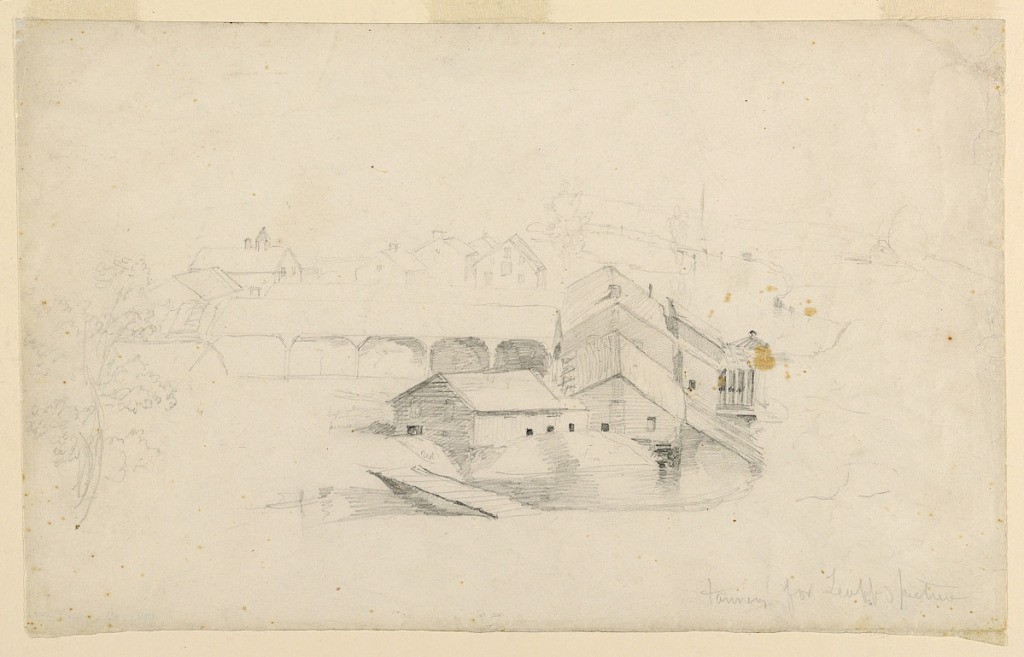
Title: Tannery for Leupps Picture
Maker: Daniel Huntington, American, 1816–1906
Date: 1841
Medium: Graphite on cream paper
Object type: Drawing
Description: Curved stream, right and foreground, around clustered buildings. A long shed extending to the left; houses beyond.